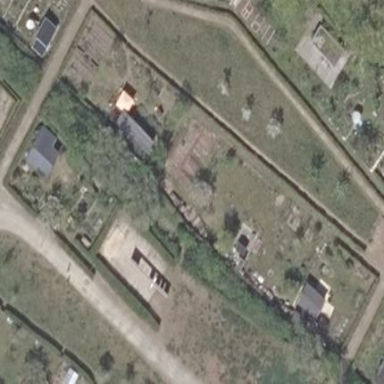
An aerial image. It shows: Plot within allotments.